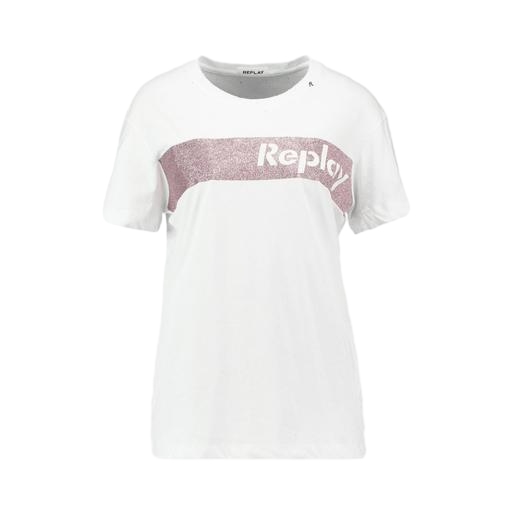
regular t-shirt, graphic tee, women's tee, white background